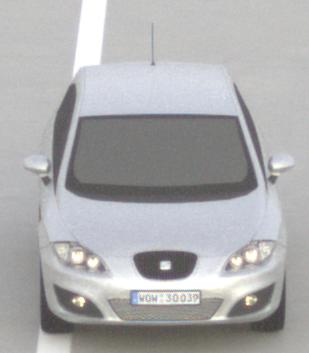
Make: SEAT
Model: Leon 1.4
Detailed model: Leon (1P)
Model produced from: 2009/04
Model produced until: 2010/08
Doors: 5
Color: white
Road condition: dry road
Daytime: sunrise or sunset
Contrast: low contrast